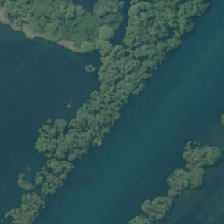
Land cover: deciduous_hardwood